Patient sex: M
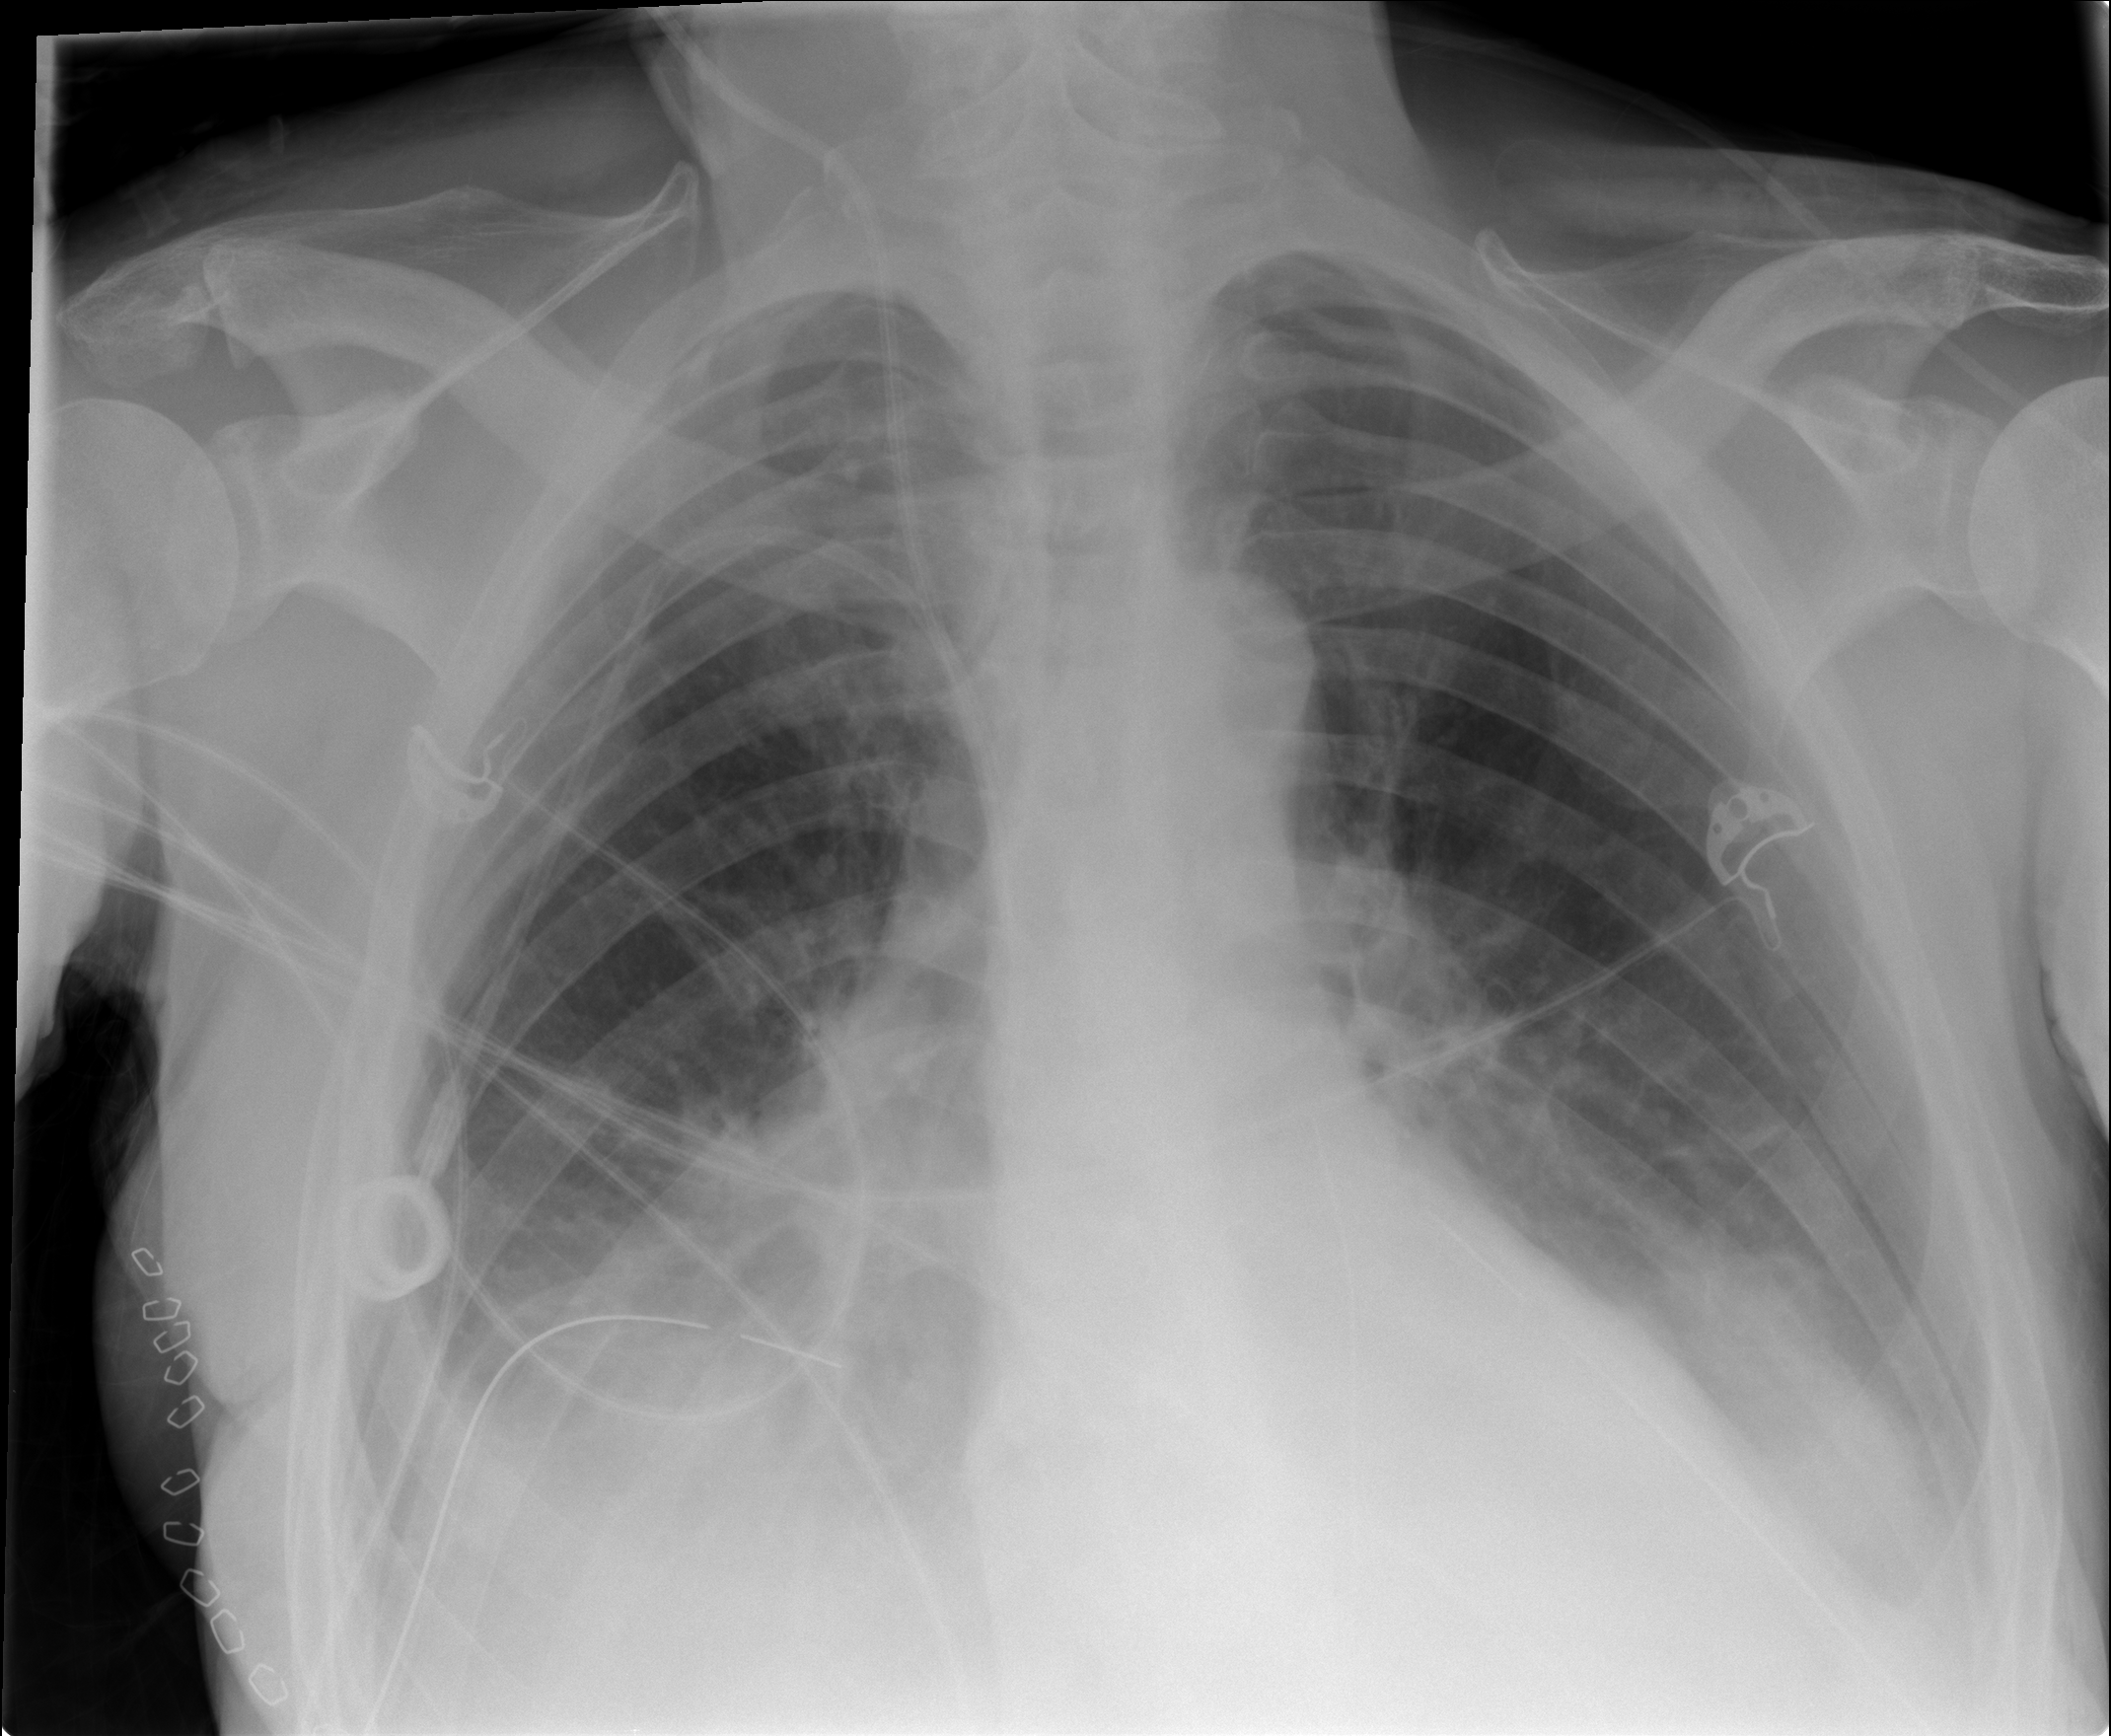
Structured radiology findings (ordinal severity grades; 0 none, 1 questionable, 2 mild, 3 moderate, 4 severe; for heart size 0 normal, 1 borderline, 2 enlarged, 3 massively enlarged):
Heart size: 0
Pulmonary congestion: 2
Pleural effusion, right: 2
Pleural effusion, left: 2
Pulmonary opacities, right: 0
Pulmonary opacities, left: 0
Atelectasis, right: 2
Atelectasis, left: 2